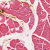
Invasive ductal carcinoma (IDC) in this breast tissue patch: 0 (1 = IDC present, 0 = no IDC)